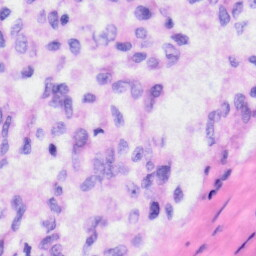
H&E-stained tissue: Liver